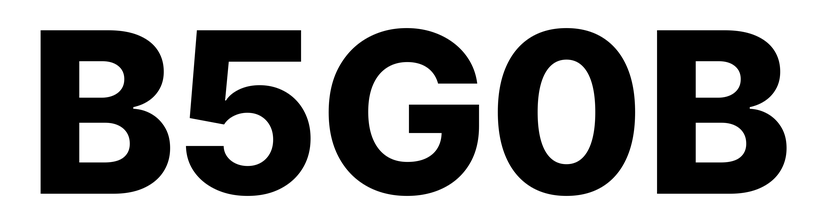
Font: Inter_ExtraBold